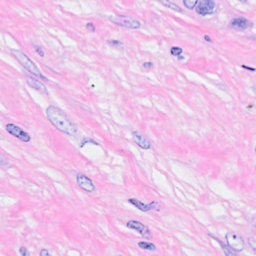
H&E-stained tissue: Breast